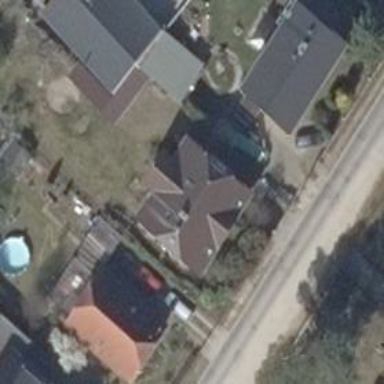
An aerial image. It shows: Detached building with half-hipped roof.